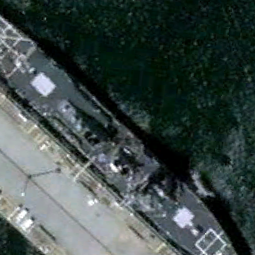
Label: Arleigh_Burke-class_destroyer